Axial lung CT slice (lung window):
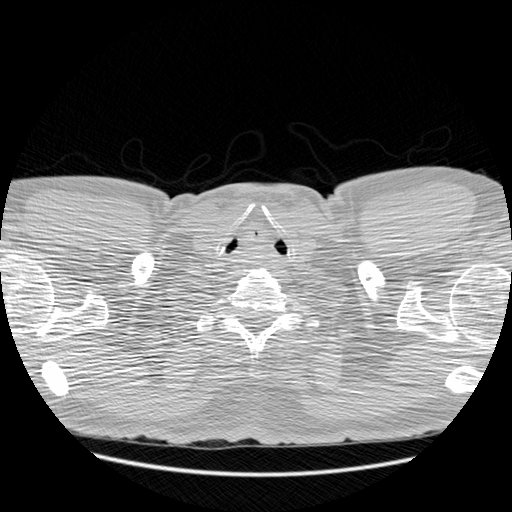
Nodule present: no